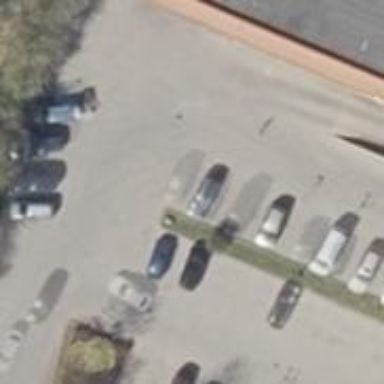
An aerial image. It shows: Road serving as parking aisle.